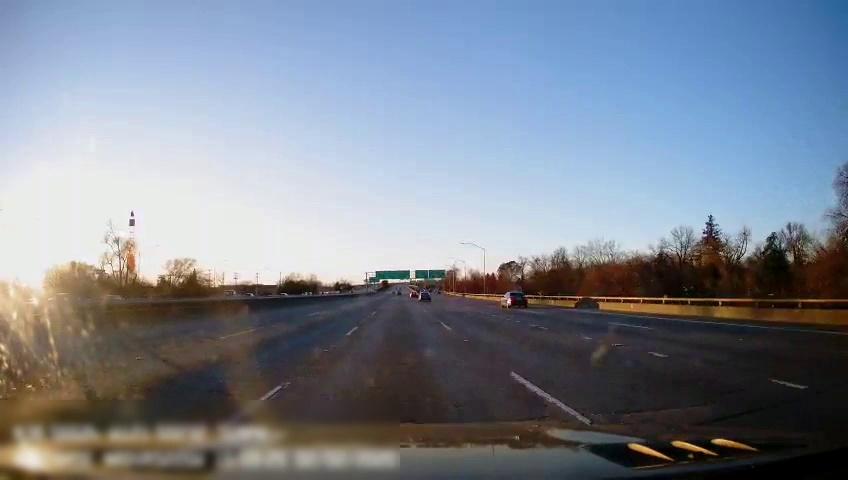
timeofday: Day
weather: Sunny
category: Drivable Space
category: Vehicles | Car
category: Vehicles | Car
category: Lanes | Current Lane
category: Lanes | Current Lane
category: Lanes | Alternate Lane
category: Lanes | Alternate Lane
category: Lanes | Alternate Lane
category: Lanes | Alternate Lane
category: Traffic | Signs
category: Traffic | Signs
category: Traffic | Signs